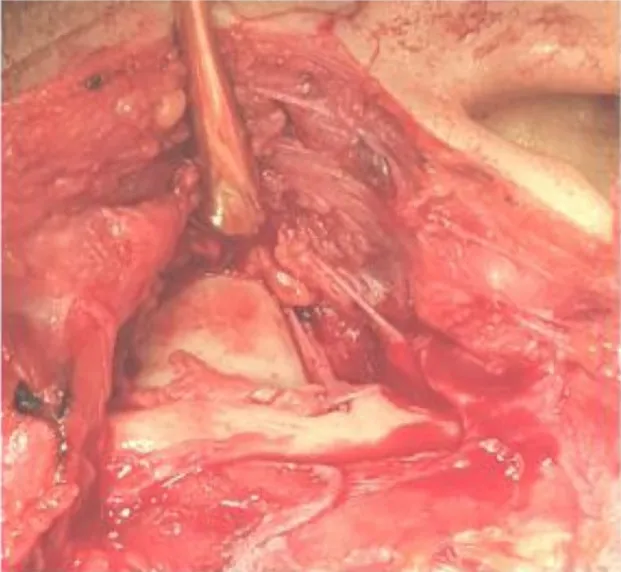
Exposure for the ankylosis after dissection.
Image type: medical_photograph (other_medical_photograph)